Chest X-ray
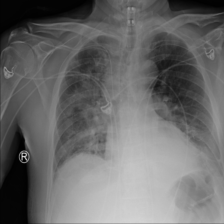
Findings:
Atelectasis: negative
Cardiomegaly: negative
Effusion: positive
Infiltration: positive
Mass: negative
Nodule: negative
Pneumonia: negative
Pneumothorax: negative
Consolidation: negative
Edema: negative
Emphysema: negative
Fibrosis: negative
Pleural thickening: negative
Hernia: negative